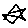
Label: star